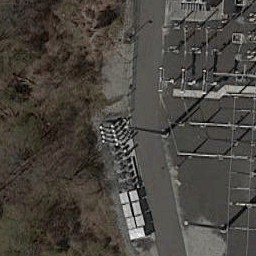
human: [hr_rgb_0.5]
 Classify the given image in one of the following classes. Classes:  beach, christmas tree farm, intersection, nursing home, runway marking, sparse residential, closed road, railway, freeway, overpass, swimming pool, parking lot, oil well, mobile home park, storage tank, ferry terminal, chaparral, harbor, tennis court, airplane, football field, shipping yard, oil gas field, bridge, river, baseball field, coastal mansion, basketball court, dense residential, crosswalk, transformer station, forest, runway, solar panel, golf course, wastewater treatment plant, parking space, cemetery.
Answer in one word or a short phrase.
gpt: transformer station